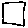
Label: square